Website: apple
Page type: billing-address
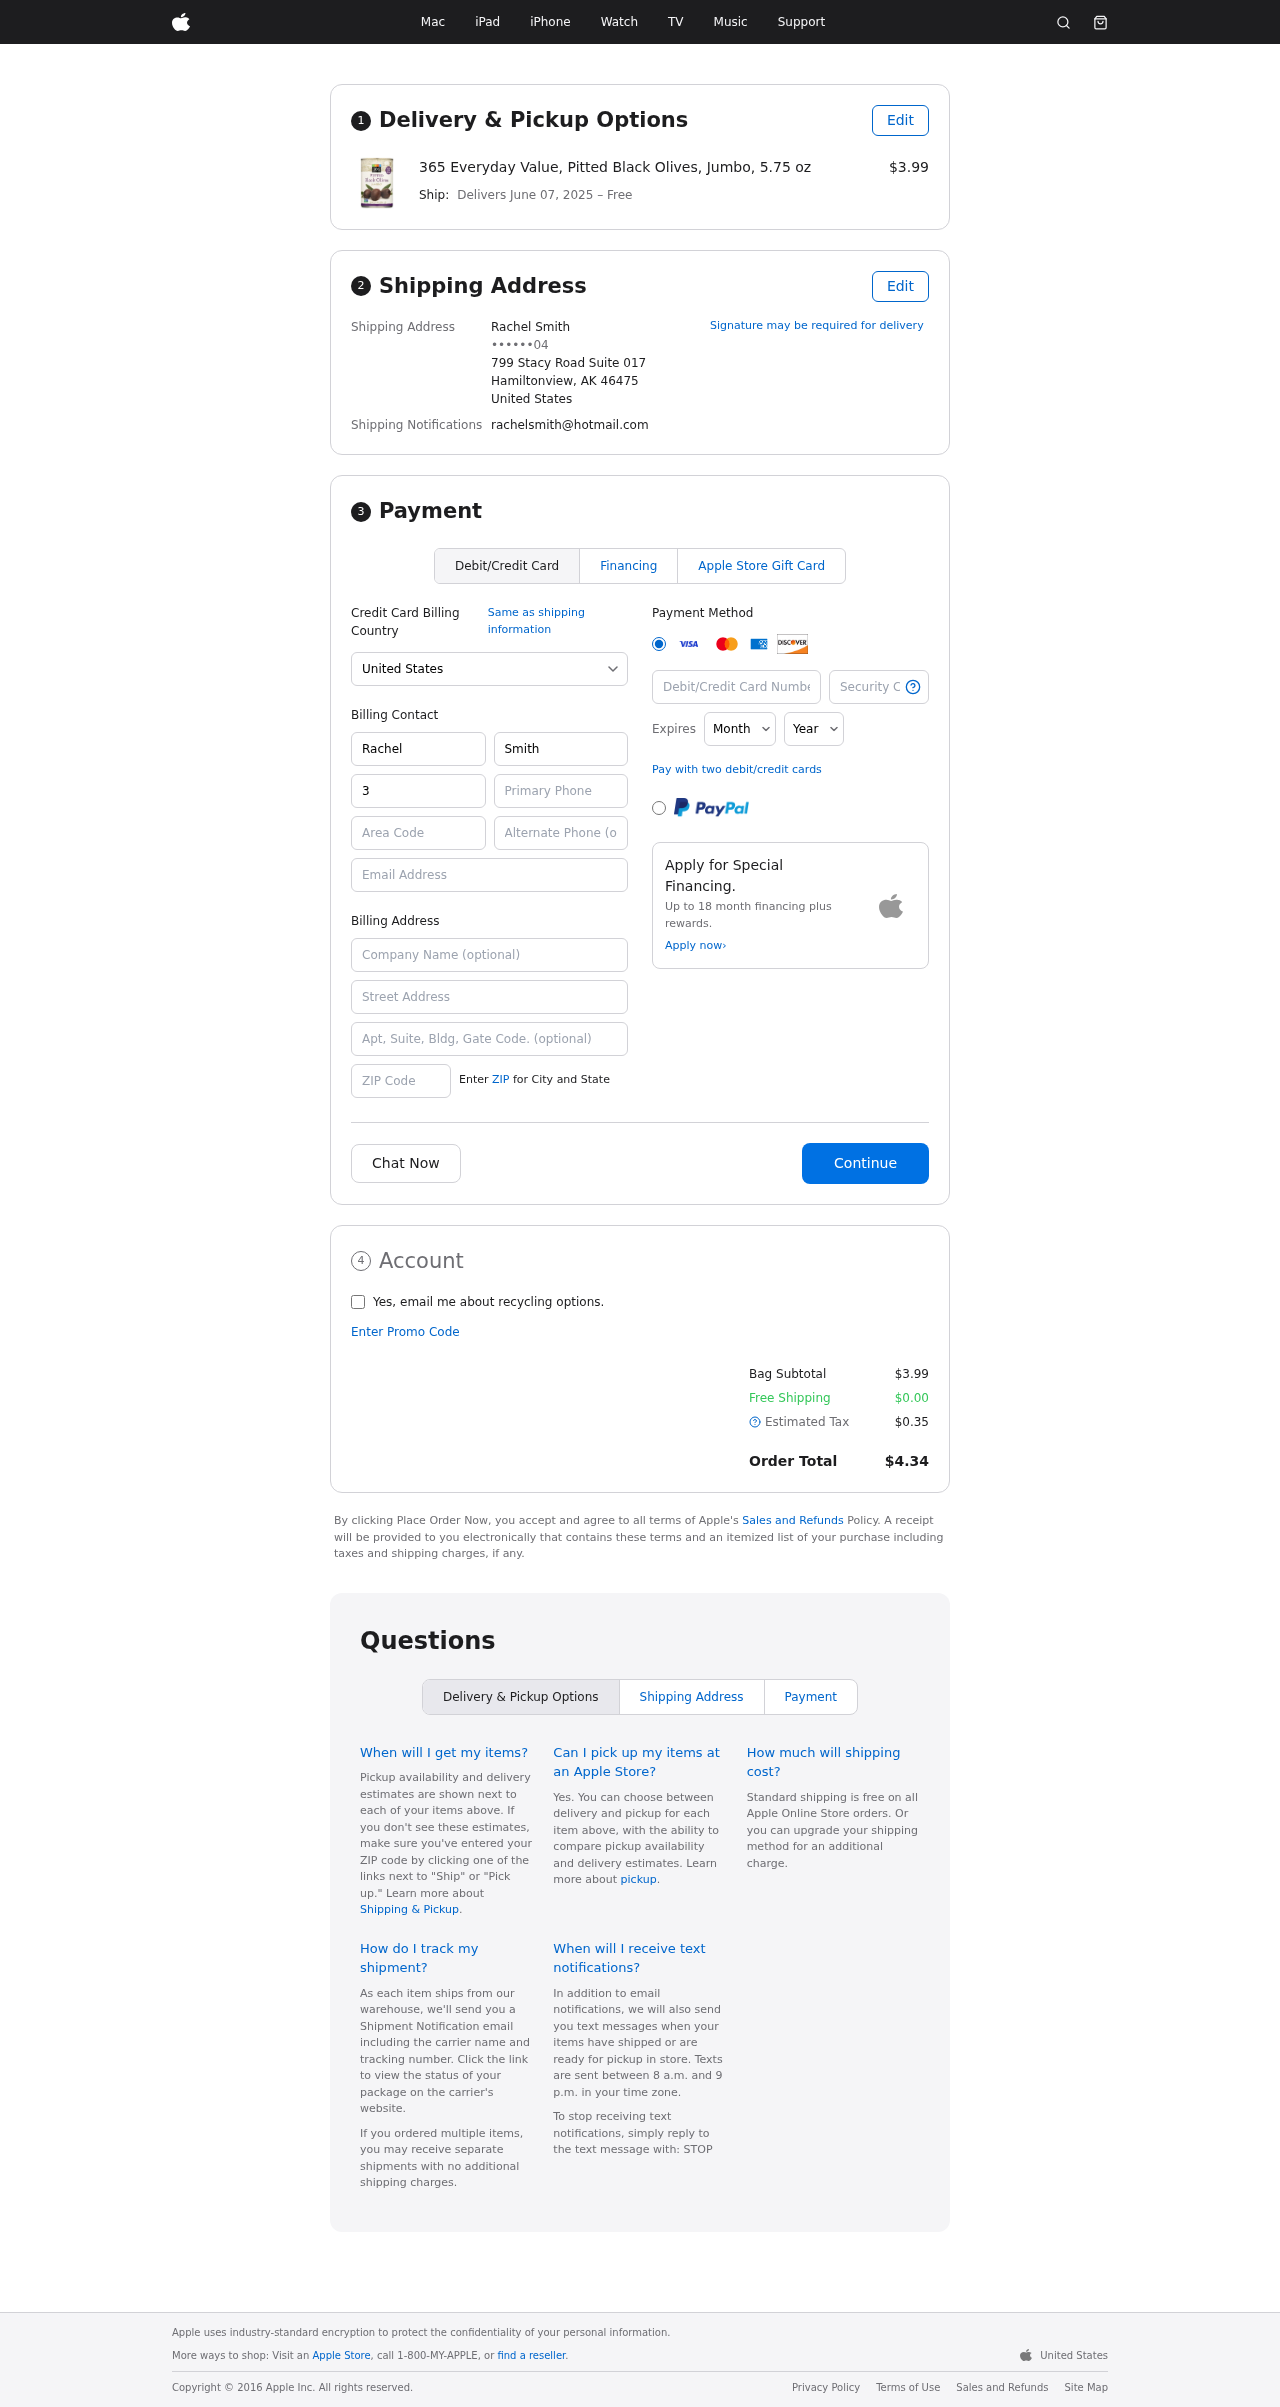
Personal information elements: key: PII_CARD_CVV
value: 917
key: PII_CARD_EXPIRY_MONTH
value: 10
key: PII_CARD_EXPIRY_YEAR
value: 26
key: PII_CARD_NUMBER
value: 4576 1848 6626 4722
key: PII_CITY_STATE_ZIP
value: Hamiltonview, AK 46475
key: PII_COUNTRY
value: United States
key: PII_EMAIL
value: rachelsmith@hotmail.com
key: PII_FULLNAME
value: Rachel Smith
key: PII_STREET
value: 799 Stacy Road Suite 017
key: PII_DOB_MONTH
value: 04
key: PII_BILLING_FIRSTNAME
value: Rachel
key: PII_BILLING_LASTNAME
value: Smith
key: PII_BILLING_PHONE_AREA
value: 305
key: PII_BILLING_PHONE
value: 3053642004
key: PII_BILLING_EMAIL
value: rachelsmith@hotmail.com
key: PII_BILLING_STREET
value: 799 Stacy Road Suite 017
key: PII_BILLING_POSTCODE
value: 46475
Product elements: key: PRODUCT1_NAME
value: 365 Everyday Value, Pitted Black Olives, Jumbo, 5.75 oz
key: PRODUCT1_PRICE
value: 3.99
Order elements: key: ORDER_DELIVERY_DATE
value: June 07, 2025
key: ORDER_SUBTOTAL
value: $3.99
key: ORDER_SHIPPING_COST
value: $0.00
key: ORDER_TAX
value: $0.35
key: ORDER_TOTAL
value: $4.34